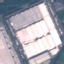
Land use / land cover: Industrial